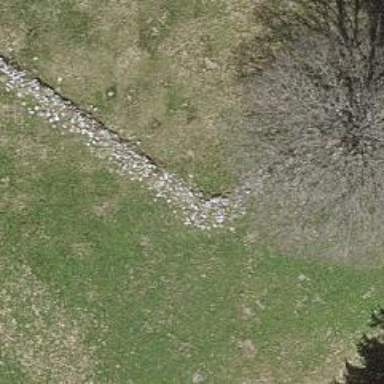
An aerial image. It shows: Wall barrier.